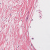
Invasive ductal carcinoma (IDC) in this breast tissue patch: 0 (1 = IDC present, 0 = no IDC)